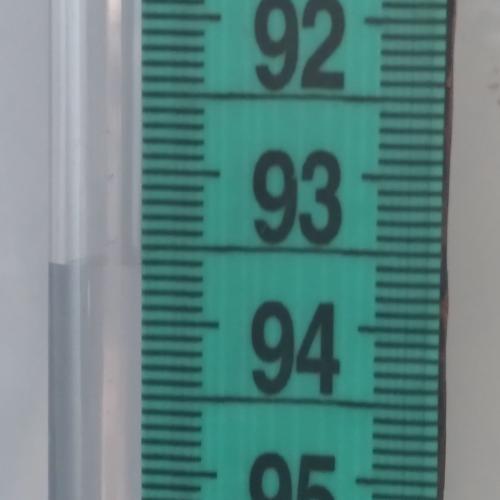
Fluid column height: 93.6 cm